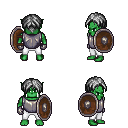
a pixel art fantasy rpg character, male body template, orc, green skin, steel chest armor, white pants, gray parted hairstyle, metal gloves, shield, four views (front, back, left, right), 2x2 character sprite sheet, small pixel art, hard edges, no anti-aliasing